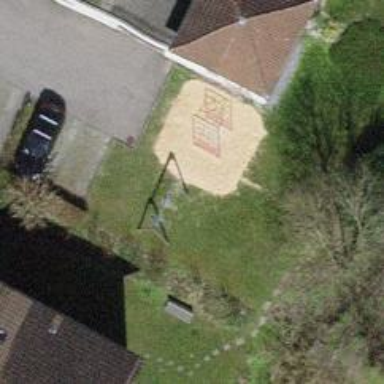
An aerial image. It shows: Playground with swings.